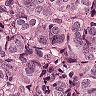
Metastatic tissue present: yes